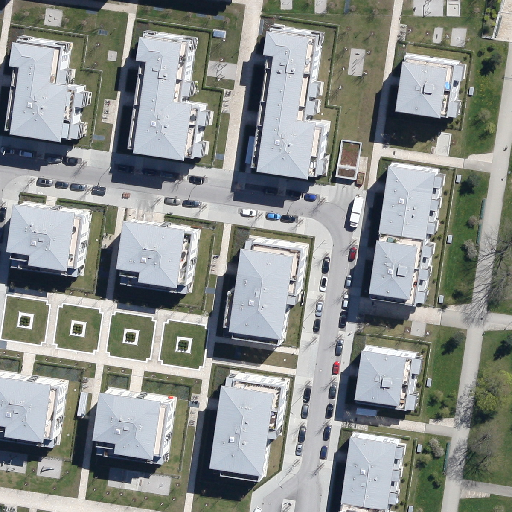
Referring expression: long truck driving on the road